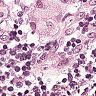
Metastatic tissue present: yes